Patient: sex M, age 56
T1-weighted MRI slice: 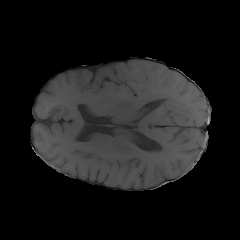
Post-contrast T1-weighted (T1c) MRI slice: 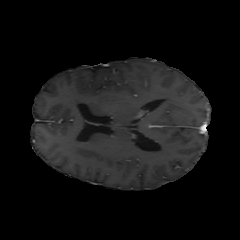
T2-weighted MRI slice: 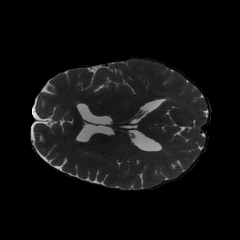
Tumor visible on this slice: no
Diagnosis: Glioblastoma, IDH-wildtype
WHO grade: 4